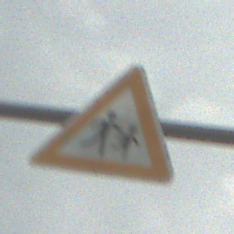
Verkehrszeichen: KinderLinks
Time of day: MorningAfternoon
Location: Outdoor (Suburban)
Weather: PartlyCloudy
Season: NotSpecified
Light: Natural